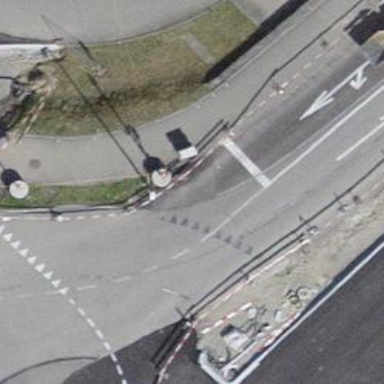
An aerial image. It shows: Crossing with traffic signals and yellow zebra markings.